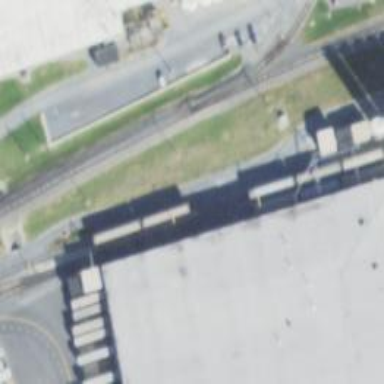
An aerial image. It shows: Rail spur service.